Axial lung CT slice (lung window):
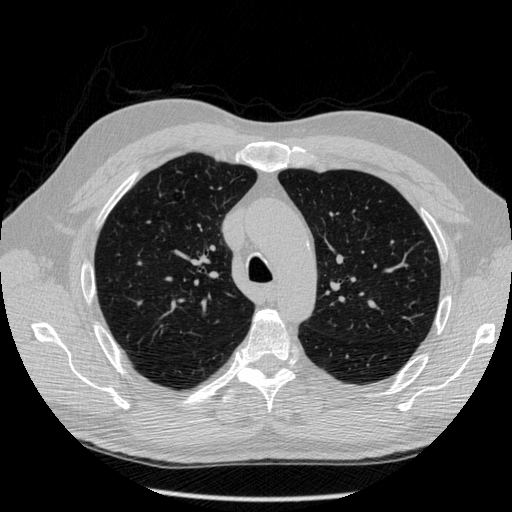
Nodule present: no